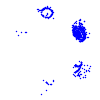
Particle: proton